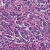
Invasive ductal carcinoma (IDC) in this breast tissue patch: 1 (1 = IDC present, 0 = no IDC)